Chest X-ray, PA view. Patient: 42 years old, sex F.
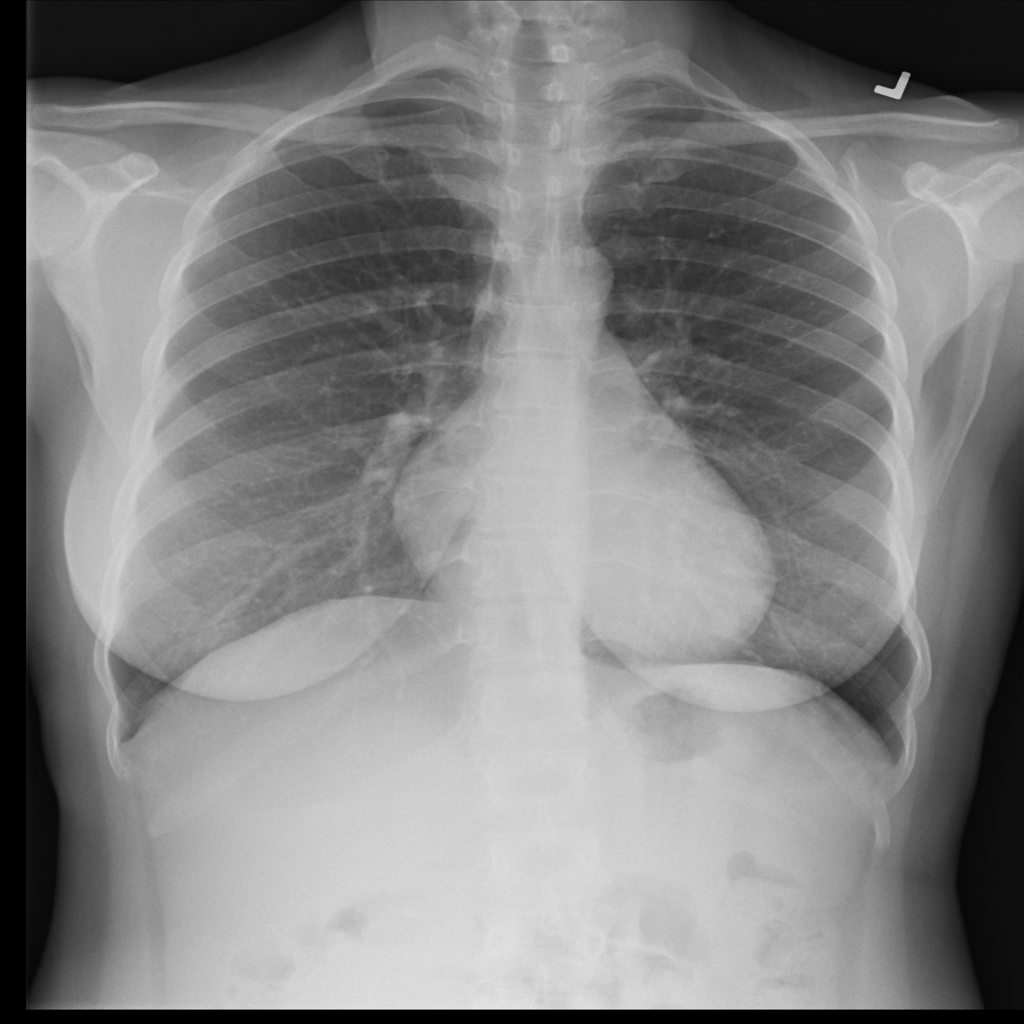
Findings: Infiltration